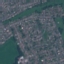
Label: Residential